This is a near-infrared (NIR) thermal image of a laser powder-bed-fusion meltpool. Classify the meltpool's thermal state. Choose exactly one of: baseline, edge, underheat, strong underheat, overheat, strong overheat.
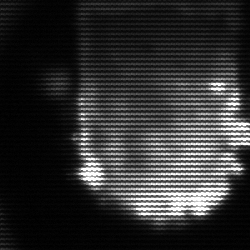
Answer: baseline